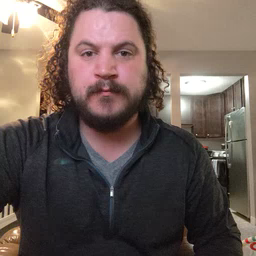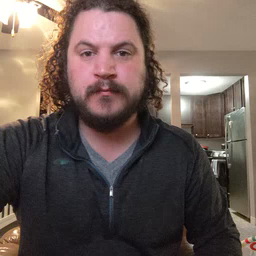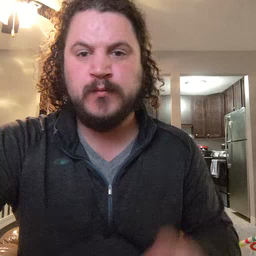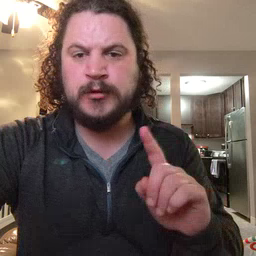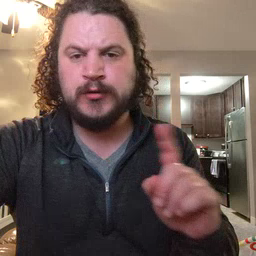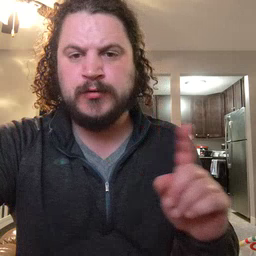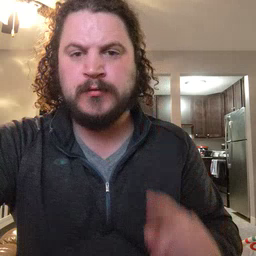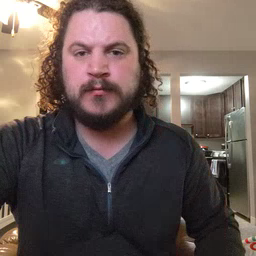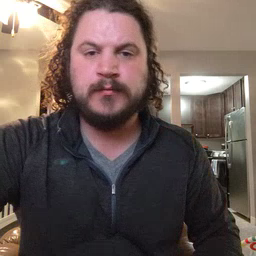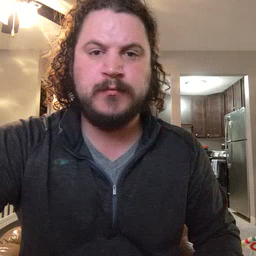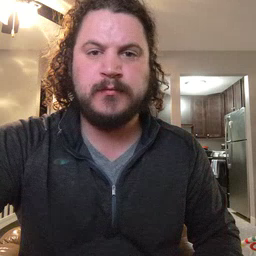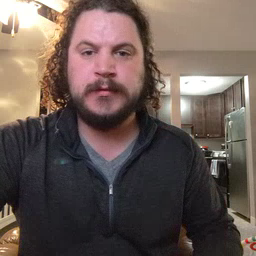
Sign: where